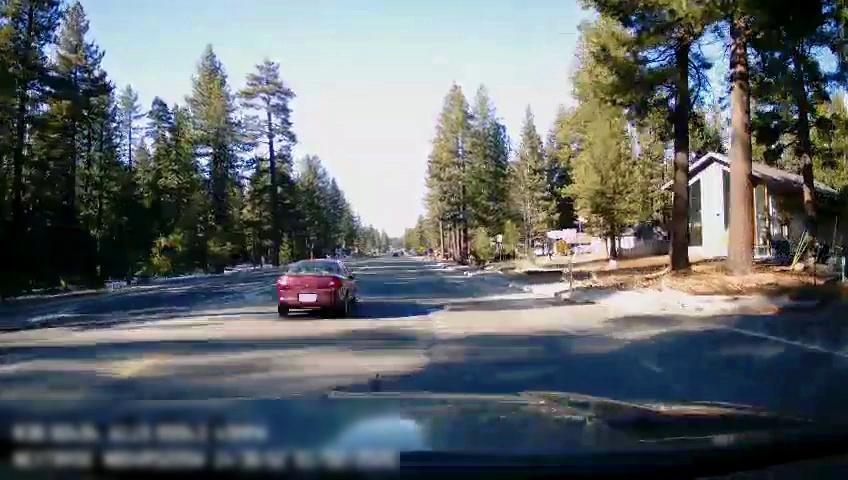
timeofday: Day
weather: Sunny
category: Drivable Space
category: Vehicles | Car
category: Lanes | Current Lane